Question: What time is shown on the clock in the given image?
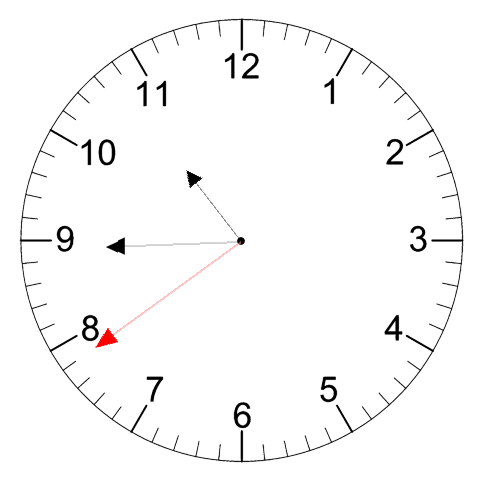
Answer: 10:44:39